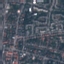
Land use / land cover class: Residential